Question: I am working on using Eclipse as a basic file editor, without all the heap issues that comes with a Java tools install. I downloaded the platform version with no plugins, and added some editing tools for the code I wish to develop.
I do not intend to create new projects in this Eclipse, but would rather just edit individual files. Ideally, I can just open these from a File Explorer view within Eclipse (see image). Is there a plugin that I can download that will allow me to do this, or is there a simple hack to get this feature added?

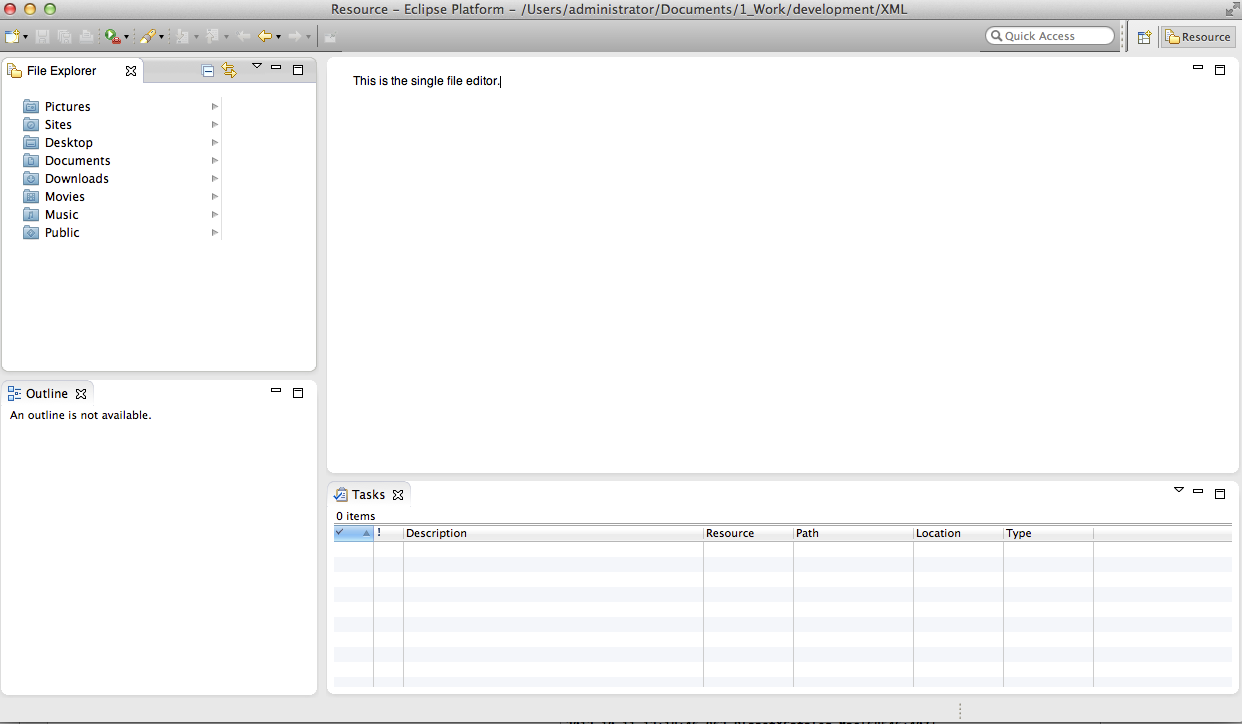
Answer: I found a solution. It unfortunately adds nearly 30MB, and I was really hoping for a lighter weight solution (I will not choose this as the answer yet, in the event one is posted). The <URL> that allows the browsing of remote and local file systems. Opening the view will allow you to open the local file system and open files from within, that appear in the main editor window.